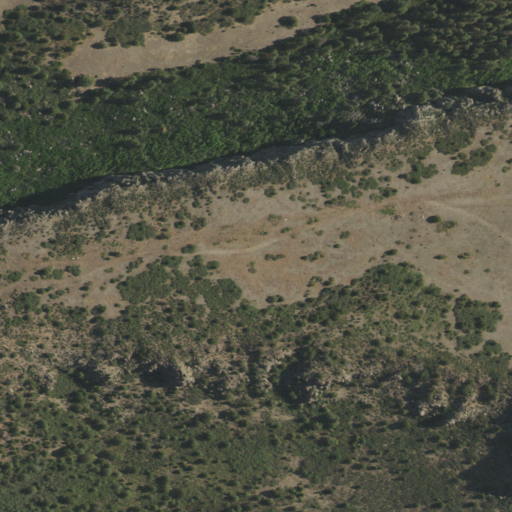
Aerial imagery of mountain in Colorado named Brown Mesa containing shrub, evergreen forest, and grassland